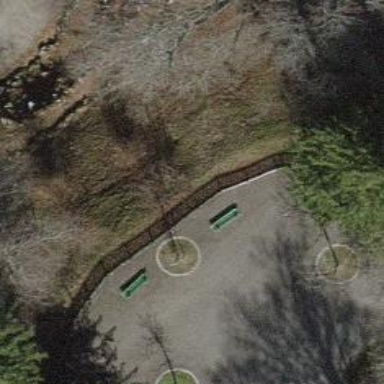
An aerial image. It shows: Bench for seating.